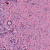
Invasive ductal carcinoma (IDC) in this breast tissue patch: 1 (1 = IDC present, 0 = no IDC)